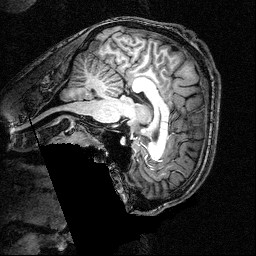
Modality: T1w
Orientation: sagittal
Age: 23
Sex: male
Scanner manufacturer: siemens
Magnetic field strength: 3 T
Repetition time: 2.5 s
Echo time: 0.00393 s